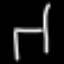
Label: chair